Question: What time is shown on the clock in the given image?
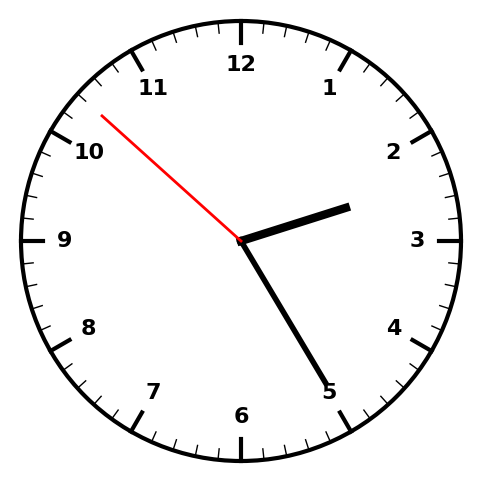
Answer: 02:24:52